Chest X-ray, AP view. Patient: 61 years old, sex F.
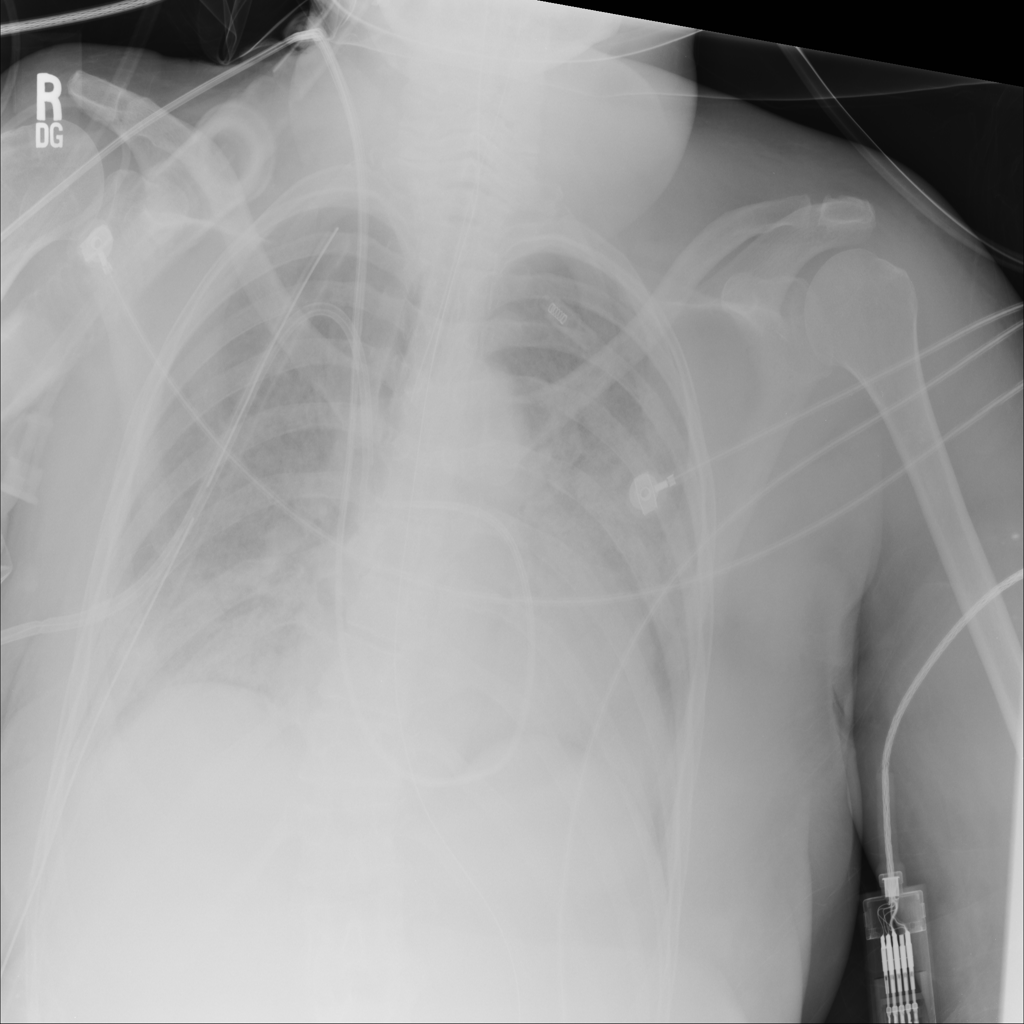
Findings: Infiltration